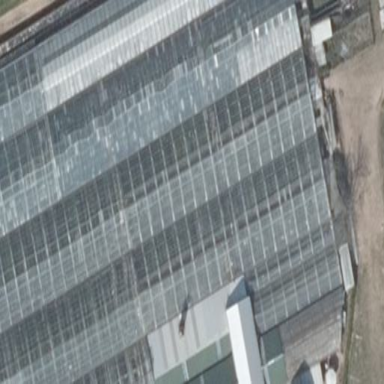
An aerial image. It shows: Greenhouse.